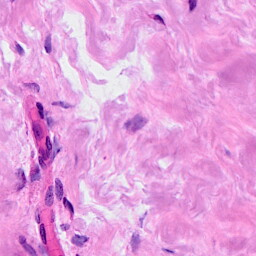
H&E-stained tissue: Breast